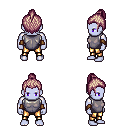
a pixel art fantasy rpg character, male body template, dark elf, purple skin, steel chest armor, gold greaves, white blonde short topknot hairstyle, leather bracers, four views (front, back, left, right), 2x2 character sprite sheet, small pixel art, hard edges, no anti-aliasing